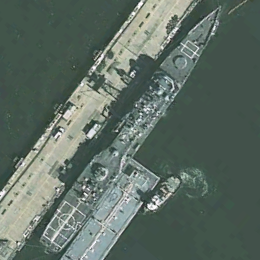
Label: cruiser